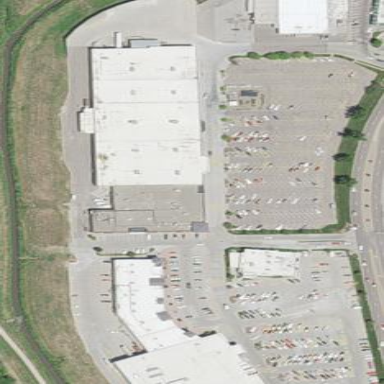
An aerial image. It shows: Retail area.